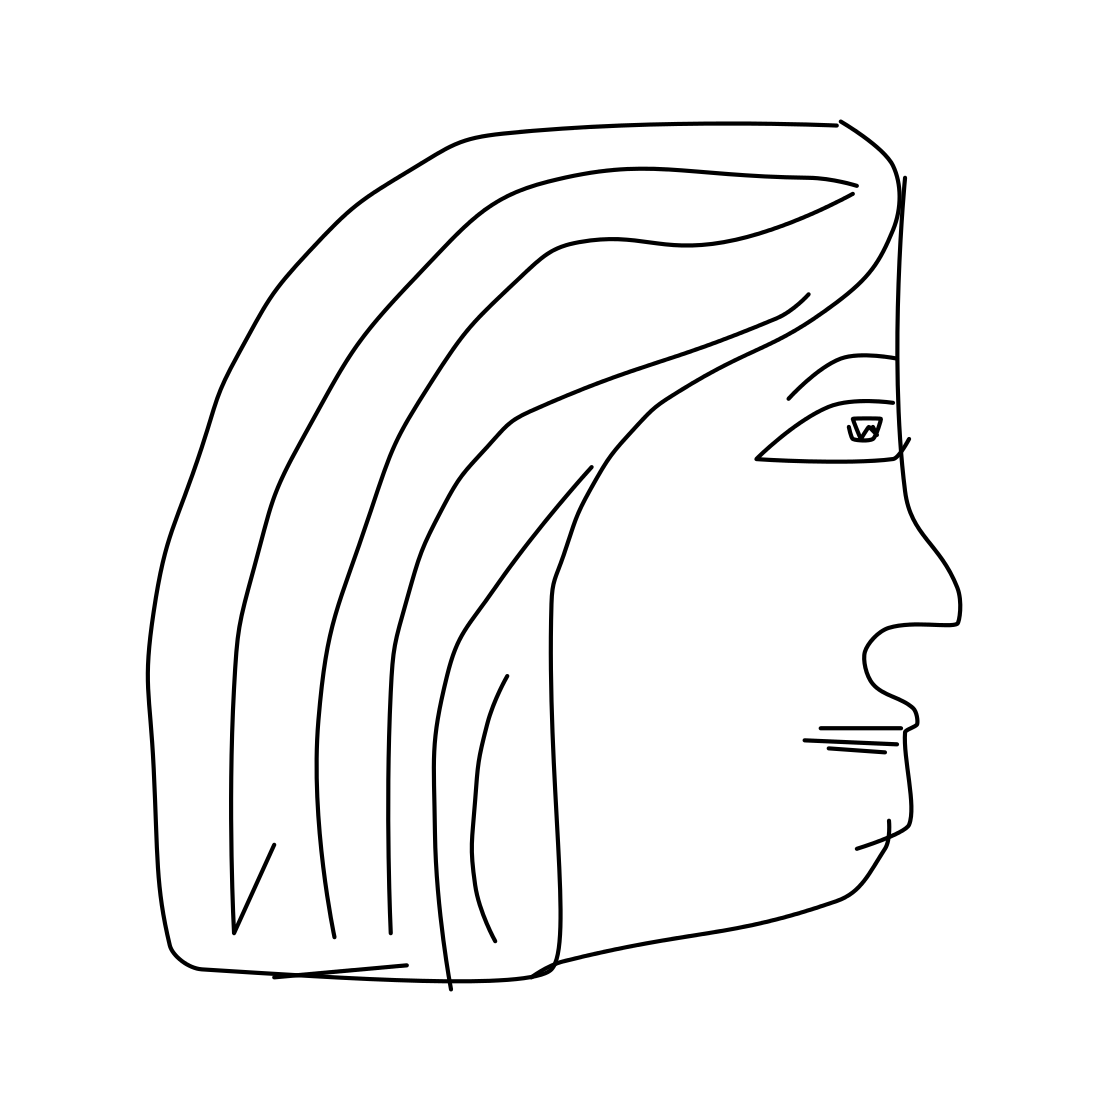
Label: head